Question: What date was the OTP sent?
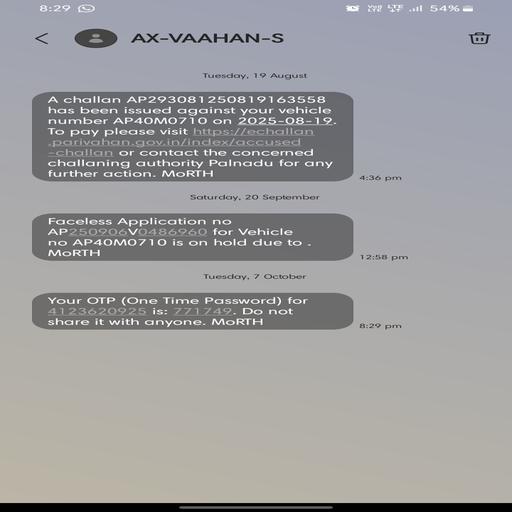
Answer: 01-10-2007 00:00